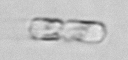
Label: Cerataulina_pelagica